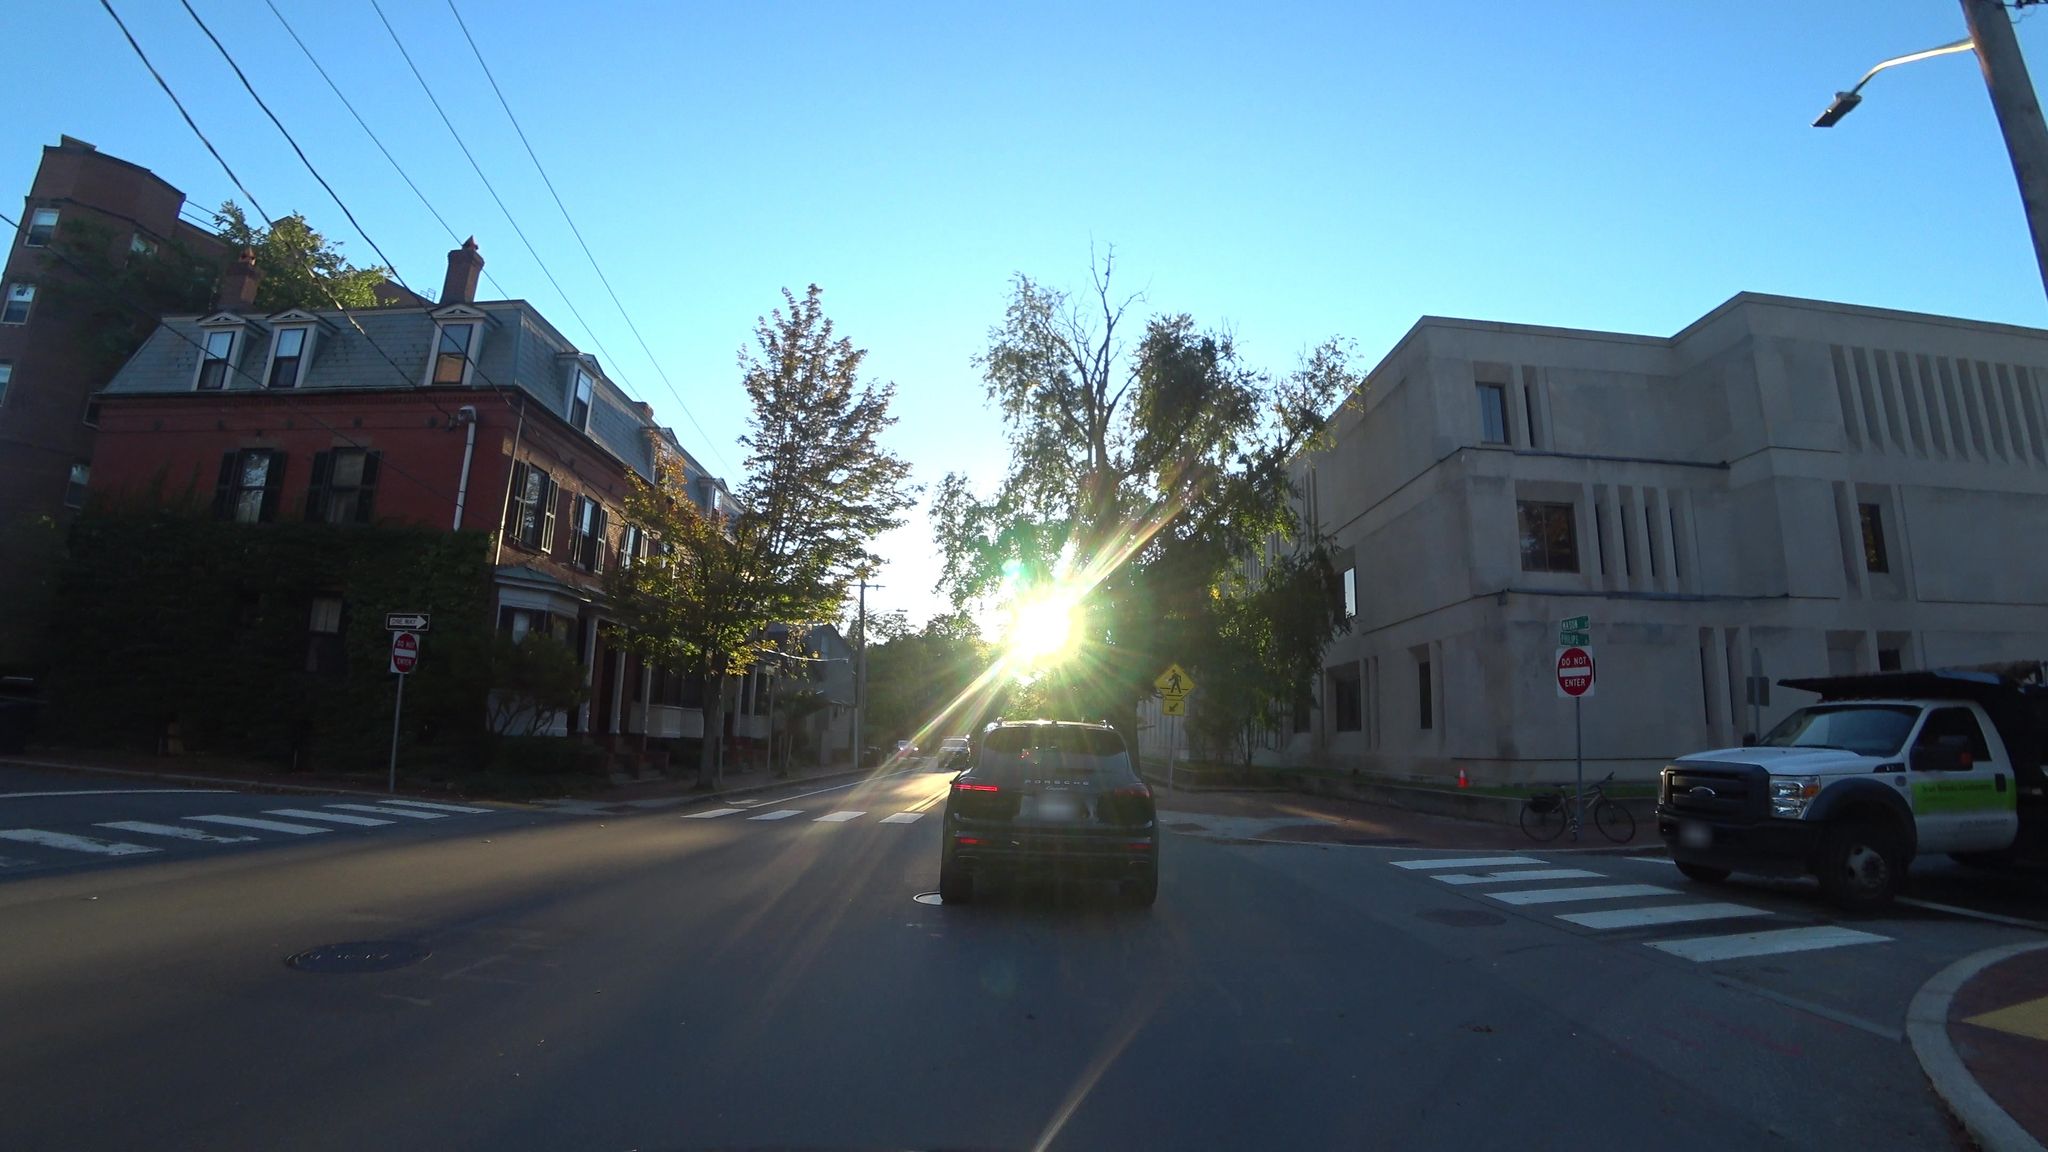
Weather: clear
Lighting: dusk/dawn
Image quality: good
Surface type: driving surface
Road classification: footway
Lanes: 3, 2
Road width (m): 16.5
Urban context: urban centre
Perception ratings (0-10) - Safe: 5.65, Lively: 7.89, Beautiful: 8.71, Boring: 2.03, Depressing: 2.54, Wealthy: 8.35